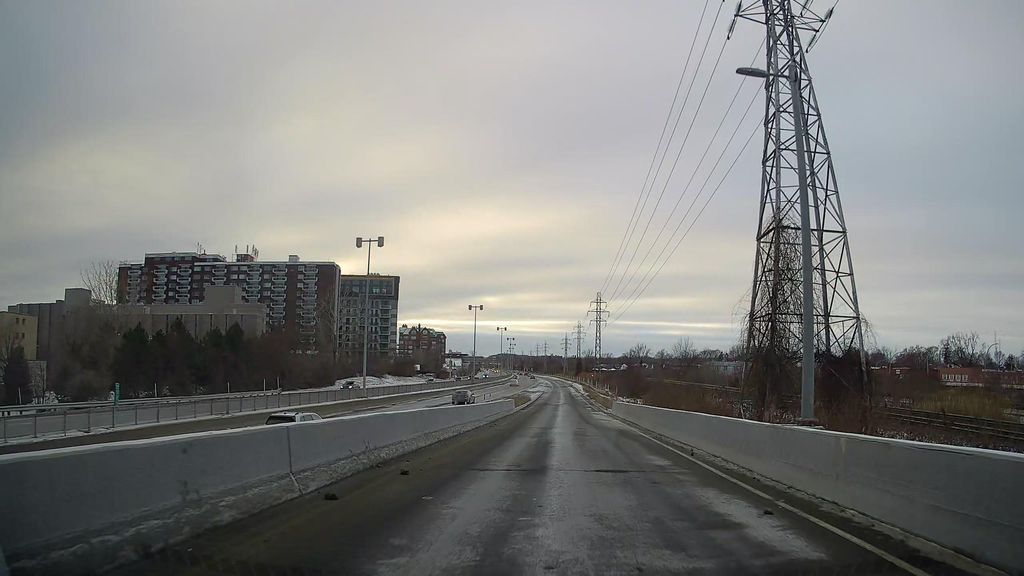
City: montreal